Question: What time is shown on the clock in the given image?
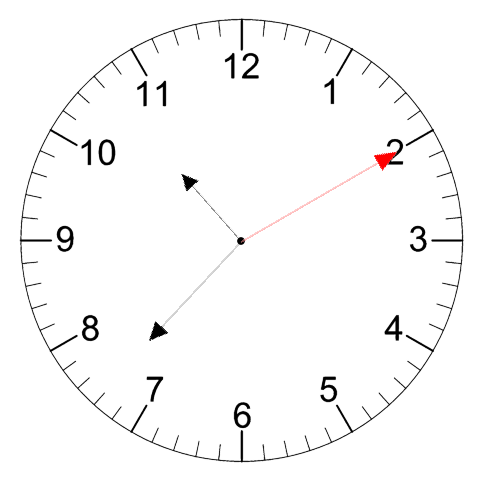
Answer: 10:37:10